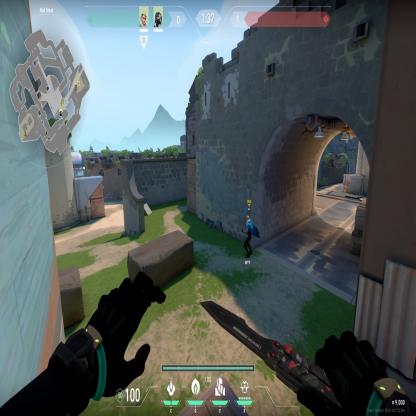
Label: teammate